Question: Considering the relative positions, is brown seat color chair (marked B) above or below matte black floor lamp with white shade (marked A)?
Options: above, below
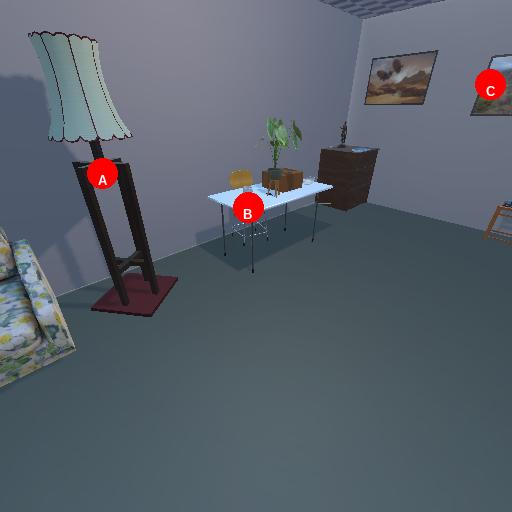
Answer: above